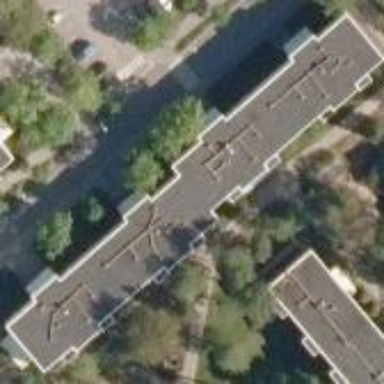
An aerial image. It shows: White apartments with flat roof made of tar paper.